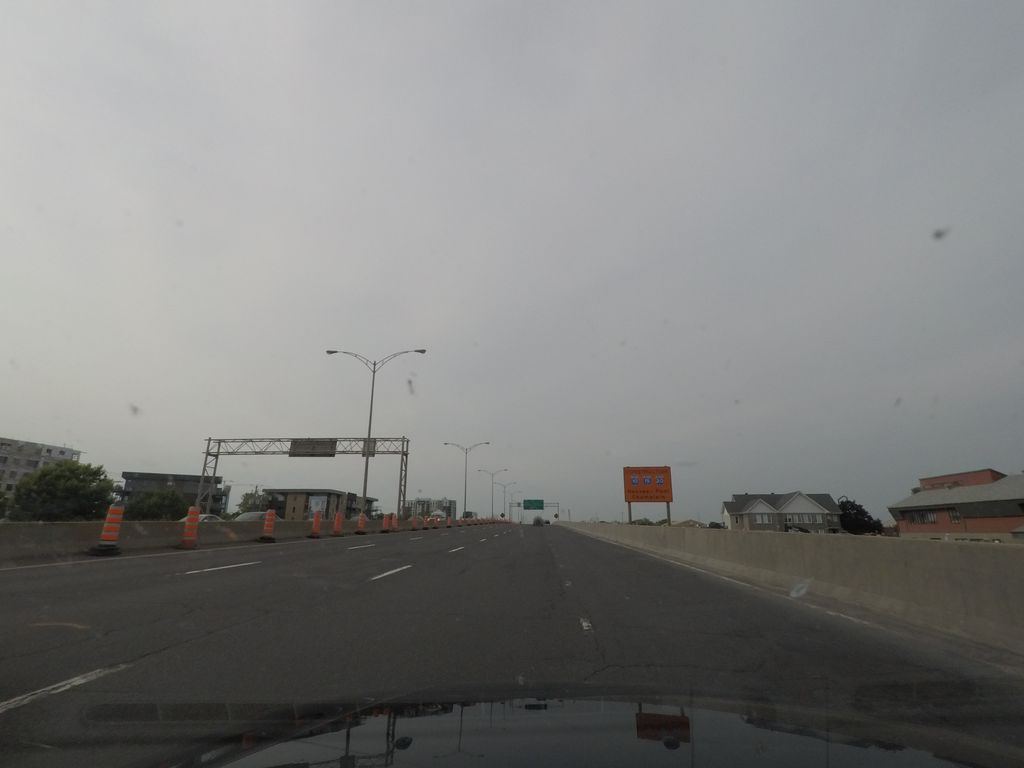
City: montreal